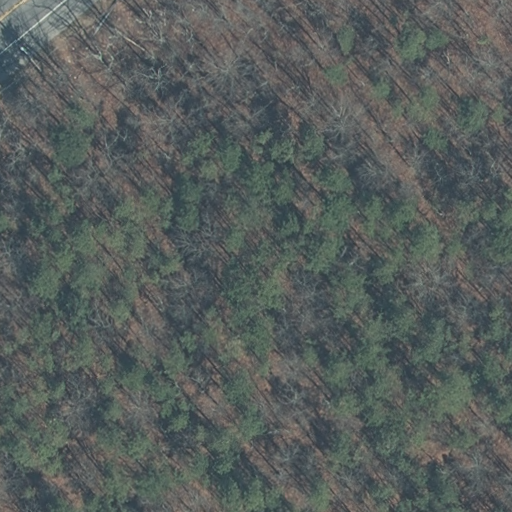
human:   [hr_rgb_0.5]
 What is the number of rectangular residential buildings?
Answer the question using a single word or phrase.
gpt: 0

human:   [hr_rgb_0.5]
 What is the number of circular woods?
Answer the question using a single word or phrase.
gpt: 0

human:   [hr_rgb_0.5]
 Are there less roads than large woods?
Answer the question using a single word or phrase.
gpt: no

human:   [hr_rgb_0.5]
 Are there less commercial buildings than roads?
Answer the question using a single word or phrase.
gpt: yes

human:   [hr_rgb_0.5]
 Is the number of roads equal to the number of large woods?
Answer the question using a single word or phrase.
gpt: yes

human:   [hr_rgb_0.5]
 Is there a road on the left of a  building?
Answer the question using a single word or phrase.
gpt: no

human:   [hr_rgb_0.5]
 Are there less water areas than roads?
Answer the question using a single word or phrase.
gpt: yes

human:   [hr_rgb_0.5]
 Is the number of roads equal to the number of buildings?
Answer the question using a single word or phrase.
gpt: no

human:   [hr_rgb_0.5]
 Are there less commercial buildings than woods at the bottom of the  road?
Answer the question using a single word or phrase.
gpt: no

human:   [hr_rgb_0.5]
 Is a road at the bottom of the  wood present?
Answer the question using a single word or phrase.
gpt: yes

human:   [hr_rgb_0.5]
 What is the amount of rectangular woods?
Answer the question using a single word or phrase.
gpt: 1

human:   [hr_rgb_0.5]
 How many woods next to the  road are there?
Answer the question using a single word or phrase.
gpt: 1

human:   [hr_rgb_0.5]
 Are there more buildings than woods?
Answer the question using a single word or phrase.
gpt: no

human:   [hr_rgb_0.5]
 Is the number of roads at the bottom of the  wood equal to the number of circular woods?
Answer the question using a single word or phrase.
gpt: no

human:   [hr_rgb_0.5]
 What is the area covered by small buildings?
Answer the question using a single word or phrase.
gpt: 0m2

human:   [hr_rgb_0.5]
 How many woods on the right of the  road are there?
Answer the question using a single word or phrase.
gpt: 1

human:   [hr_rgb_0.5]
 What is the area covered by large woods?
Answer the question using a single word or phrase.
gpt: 1283m2

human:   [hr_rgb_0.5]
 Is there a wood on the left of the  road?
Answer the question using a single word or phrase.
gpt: no

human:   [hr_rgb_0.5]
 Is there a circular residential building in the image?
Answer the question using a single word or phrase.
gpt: no

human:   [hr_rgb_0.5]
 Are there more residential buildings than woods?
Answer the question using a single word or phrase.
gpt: no

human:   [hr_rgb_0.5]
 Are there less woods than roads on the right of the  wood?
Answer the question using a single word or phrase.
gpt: no

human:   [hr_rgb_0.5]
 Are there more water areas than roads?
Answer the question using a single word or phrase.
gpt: no

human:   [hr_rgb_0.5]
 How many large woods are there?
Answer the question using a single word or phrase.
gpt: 1

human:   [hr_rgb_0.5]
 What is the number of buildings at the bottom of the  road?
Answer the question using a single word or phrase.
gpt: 0

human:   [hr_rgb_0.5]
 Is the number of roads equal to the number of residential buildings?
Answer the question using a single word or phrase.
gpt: no

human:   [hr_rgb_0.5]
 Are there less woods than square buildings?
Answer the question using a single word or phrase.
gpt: no

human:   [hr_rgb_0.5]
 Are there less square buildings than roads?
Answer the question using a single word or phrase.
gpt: yes

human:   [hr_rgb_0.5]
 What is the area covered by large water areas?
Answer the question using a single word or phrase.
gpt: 0m2

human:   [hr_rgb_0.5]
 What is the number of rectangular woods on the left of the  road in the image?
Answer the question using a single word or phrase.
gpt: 0

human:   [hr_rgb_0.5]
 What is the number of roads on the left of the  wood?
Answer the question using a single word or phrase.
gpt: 1

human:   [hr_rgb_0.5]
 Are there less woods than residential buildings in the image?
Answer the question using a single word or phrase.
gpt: no

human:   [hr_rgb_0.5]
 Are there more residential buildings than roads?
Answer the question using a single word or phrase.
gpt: no

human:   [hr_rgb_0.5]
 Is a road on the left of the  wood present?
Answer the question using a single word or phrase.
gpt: yes

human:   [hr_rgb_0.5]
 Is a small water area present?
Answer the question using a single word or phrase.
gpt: no

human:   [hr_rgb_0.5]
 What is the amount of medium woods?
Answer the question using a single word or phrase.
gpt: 0

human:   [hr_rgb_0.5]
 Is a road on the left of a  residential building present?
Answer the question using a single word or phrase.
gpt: no